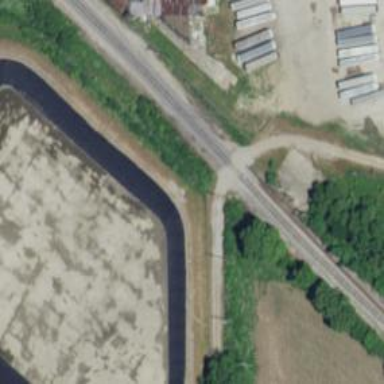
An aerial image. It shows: Rail spur service.